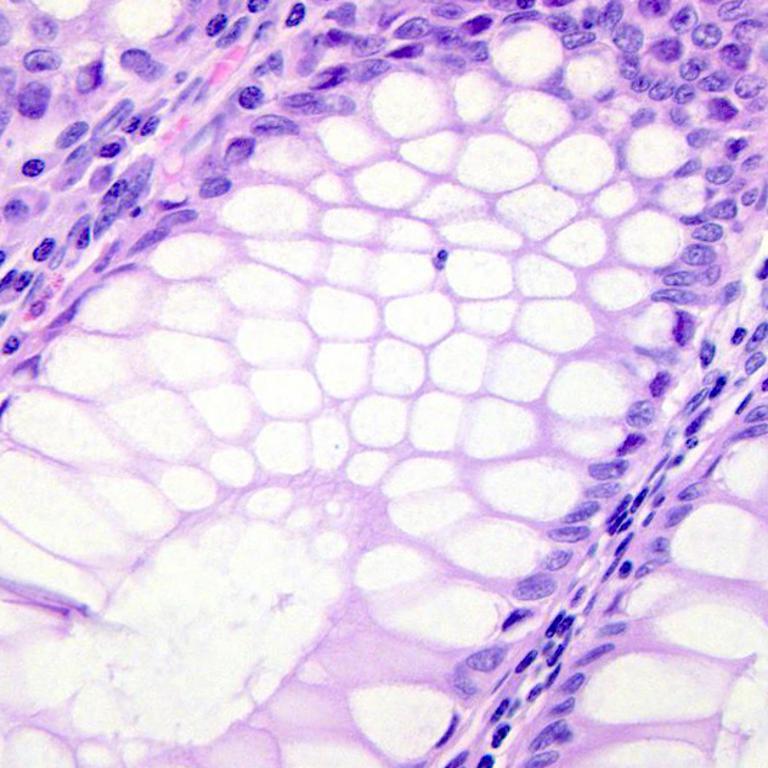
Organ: colon
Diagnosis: benign